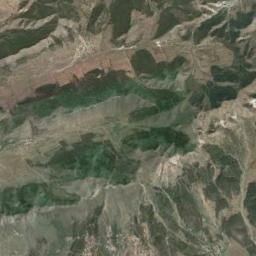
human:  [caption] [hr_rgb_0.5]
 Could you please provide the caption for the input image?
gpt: The mountain is consist of half of green plants and half of bare land .

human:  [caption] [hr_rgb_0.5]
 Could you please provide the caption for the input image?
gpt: You can see the veins of the mountain clearly .

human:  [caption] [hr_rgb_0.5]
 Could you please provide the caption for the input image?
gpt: The mountain has a rugged surface and is covered with some vegetation .

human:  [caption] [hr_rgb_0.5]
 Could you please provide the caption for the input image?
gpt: Many trees are on the mountain .

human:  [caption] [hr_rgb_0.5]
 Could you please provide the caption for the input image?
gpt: There are some green land on the brown mountain .